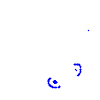
Particle: pion